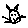
Label: cat